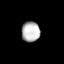
Tissue: lung
Cell type: Epithelial cells
Senescence score: 0.1623
Nuclear area (px): 367
Mean DAPI intensity: 182.144